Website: home-depot
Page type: account-selection
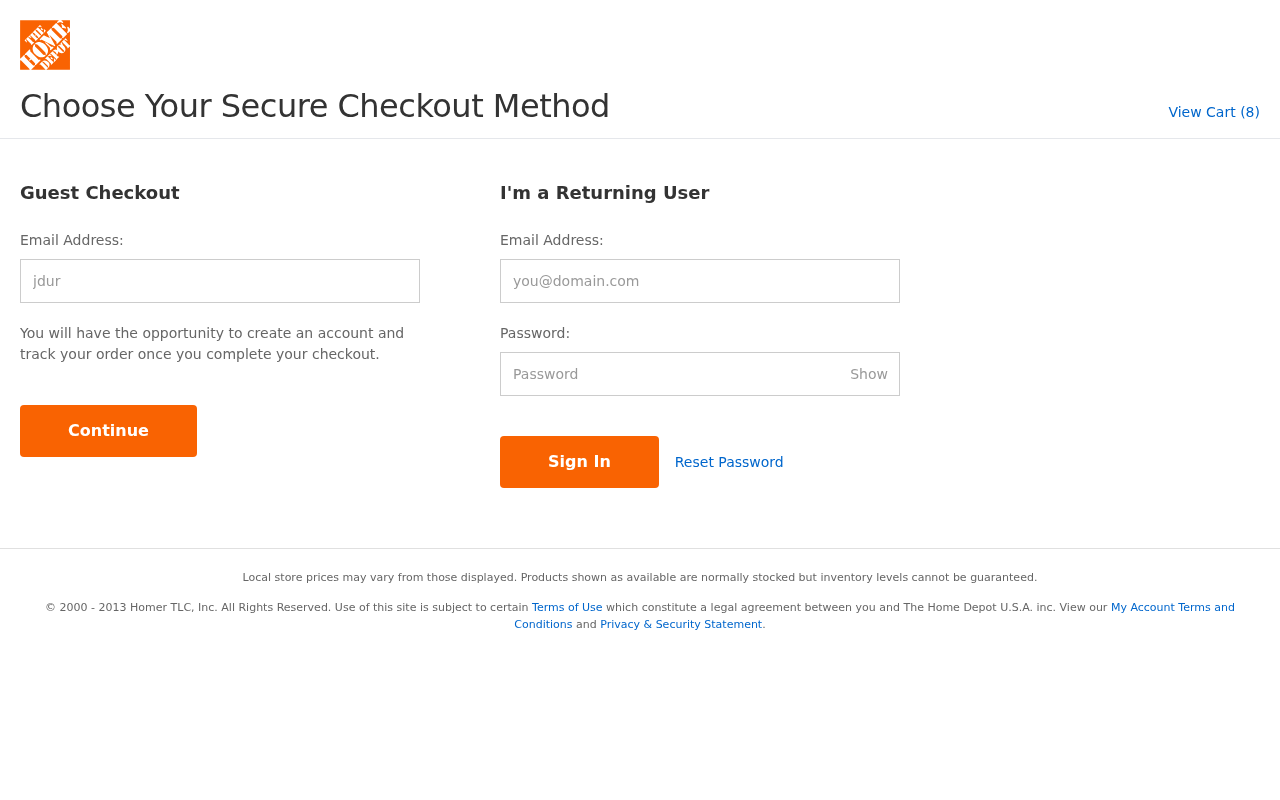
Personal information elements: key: PII_LOGIN_USERNAME
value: jduran895
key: PII_LOGIN_USERNAME2
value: jduran895
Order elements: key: ORDER_NUM_ITEMS
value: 8